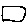
Label: square